Question: I'm struggling with Haskell programming.
I've got the list below and I want to make it stack on each other, so it'd be like 3 x 4 pixel image. eg:

and how can I change the value of the first row or second ...
eg: say like I want to make it darker or whiter (0 represents black and 255 represents white)
'''
type Pixel = Int
type Row = [Pixel]
type PixelImage = [Row]
print :: PixelImage
print = [[208,152,240,29],[0,112,255,59],[76,185,0,152]]
'''
The code I've got here does not stack the list and I don't know how to stack it.
Please help, I'm really struggling with this.
Thanks in advance!
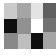
Answer: Use a name other than 'print' for your image to avoid collisions with the Prelude's 'print'.
'''
type Pixel = Int
type Row = [Pixel]
type PixelImage = [Row]
img :: PixelImage
img = [[208,152,240,29],[0,112,255,59],[76,185,0,152]]
'''
This is an inefficient representation, but it will do for a learning exercise.
You could print a 'PixelImage' with the rows stacked on top of one another with a few imports at the top of your source and an I/O action:
'''
import Control.Monad
import Data.List
import Text.Printf
printImage :: PixelImage -> IO ()
printImage img =
forM_ img $ putStrLn . intercalate " " . map (printf "%3d")
'''
That may look intimidating, but everything there is familiar. The word order is just a little funny. For each 'Row' in the 'PixelImage' (<URL>.
With the image from your question, we get
Haskell lists are : you cannot modify one in-place or destructively. Instead, think of it in terms of making a different list that's identical to the original except for the specified row.
'''
modifyRow :: PixelImage -> (Row -> Row) -> Int -> PixelImage
modifyRow img f i = map go (zip [0..] img)
where go (j,r) | i == j = f r
| otherwise = r
'''
This gives your function a chance to fire for each 'Row' in the 'PixelImage'. Say you want to zero out a particular row:
Reversing a row is
In another language, you might write 'img[2] = [1,2,3,4]', but in Haskell it's
That usage isn't terribly evocative, so we can defined 'setRow' in terms of 'modifyRow', a common technique in functional programming.
'''
setRow :: PixelImage -> Row -> Int -> PixelImage
setRow img r i = modifyRow img (const r) i
'''
Nicer:
Maybe you want to scale the pixel values instead.
'''
scaleRow :: (RealFrac a) => PixelImage -> a -> Int -> PixelImage
scaleRow img x i = modifyRow img f i
where f = let clamp z | z < 0 = 0
| z > 255 = 255
| otherwise = truncate z
in map (clamp . (x *) . fromIntegral)
'''
For example:
Adding 'scaleImage' to apply a scaling factor to each 'Pixel' in a 'PixelImage' means a bit of refactoring to avoid repeating the same code in multiple places. We'd like to be able to use
'''
scaleImage :: (RealFrac a) => a -> PixelImage -> PixelImage
scaleImage x = map $ scaleOneRow x
'''
to get, say
This means 'scaleOneRow' should be
'''
scaleOneRow :: (RealFrac a) => a -> Row -> Row
scaleOneRow x = map (clamp . (x *) . fromIntegral)
'''
which promotes 'clamp' to a toplevel function on 'Pixel' values.
'''
clamp :: (RealFrac a) => a -> Pixel
clamp z | z < 0 = 0
| z > 255 = 255
| otherwise = truncate z
'''
This in turn simplifies 'scaleRow':
'''
scaleRow :: (RealFrac a) => PixelImage -> a -> Int -> PixelImage
scaleRow img x i = modifyRow img (scaleOneRow x) i
'''